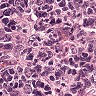
Metastatic tissue present: no